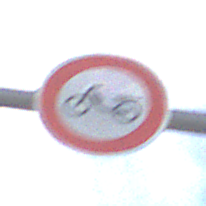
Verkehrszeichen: VerbotMofas
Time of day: SunriseSunset
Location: Outdoor (Nature)
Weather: PartlyCloudy
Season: NotSpecified
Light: Natural